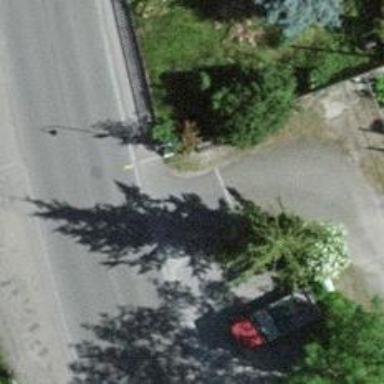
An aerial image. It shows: Bus stop with platform for public transport.